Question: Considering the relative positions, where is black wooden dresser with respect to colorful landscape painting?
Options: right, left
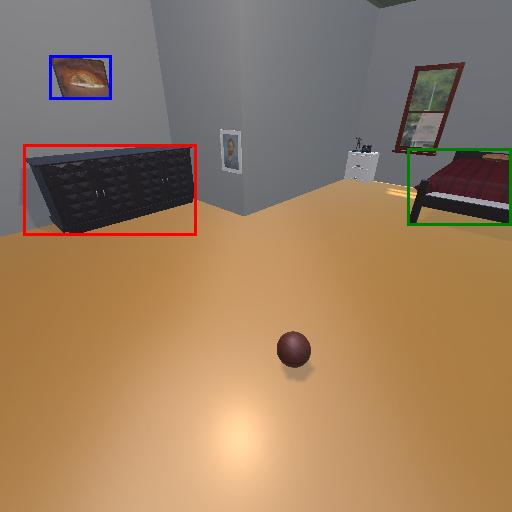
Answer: right